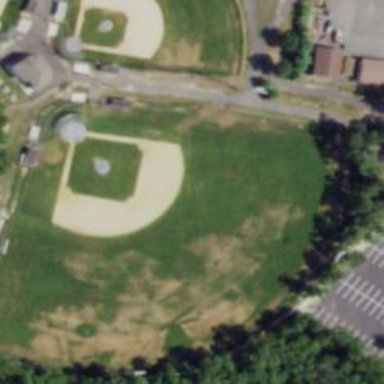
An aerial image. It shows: Baseball pitch for leisure and sports activities.